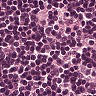
Metastatic tissue present: no